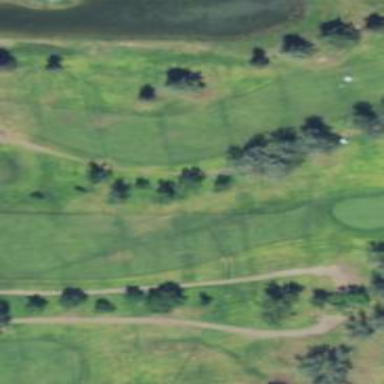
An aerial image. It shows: Golf hole.